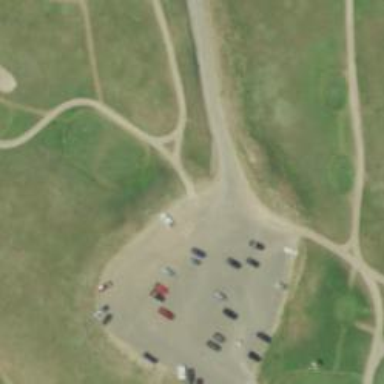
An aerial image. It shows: Path for both road and golf.